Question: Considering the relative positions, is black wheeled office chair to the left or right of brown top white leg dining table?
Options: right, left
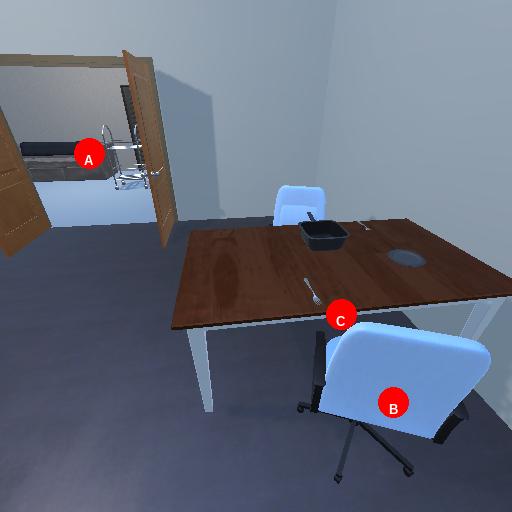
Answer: right